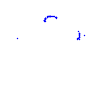
Particle: proton